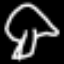
Label: mushroom